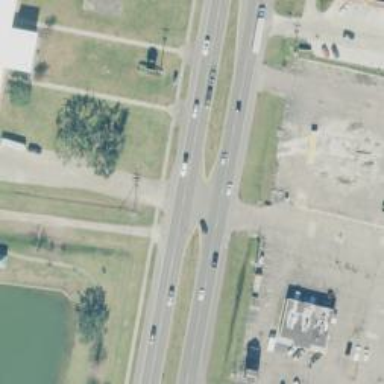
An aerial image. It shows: Primary link highway.